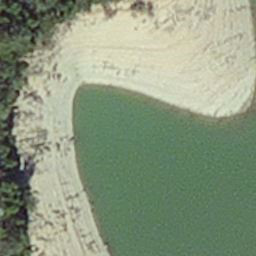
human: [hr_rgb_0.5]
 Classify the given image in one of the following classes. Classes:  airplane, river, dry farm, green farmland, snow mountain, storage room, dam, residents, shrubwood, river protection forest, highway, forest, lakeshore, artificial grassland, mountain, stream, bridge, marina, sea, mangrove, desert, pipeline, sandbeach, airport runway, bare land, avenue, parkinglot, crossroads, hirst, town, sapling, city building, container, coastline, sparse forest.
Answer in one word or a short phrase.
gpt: hirst